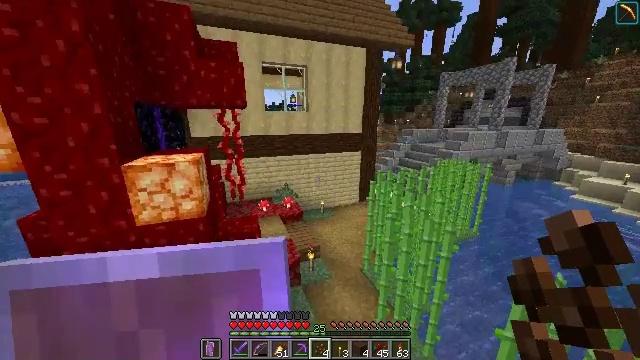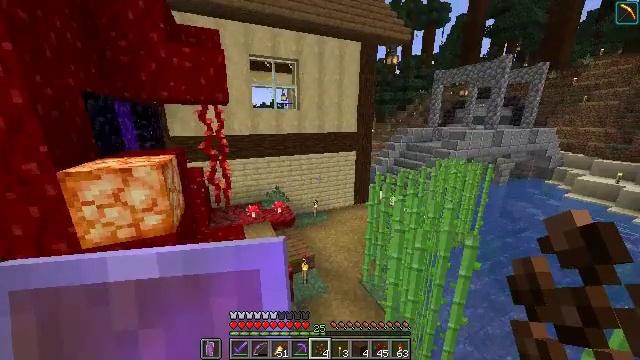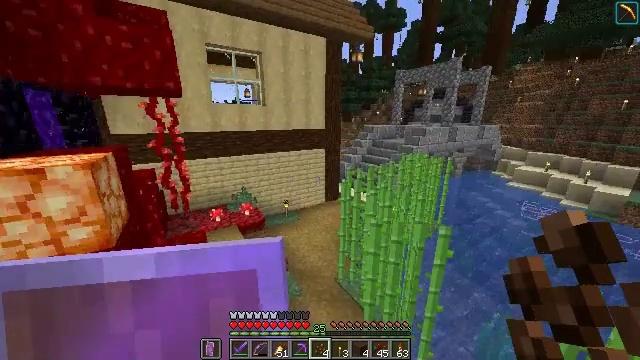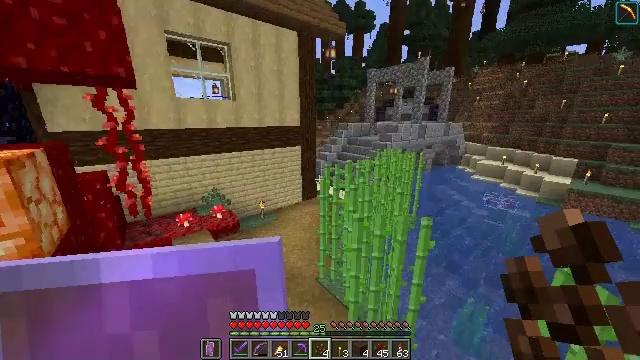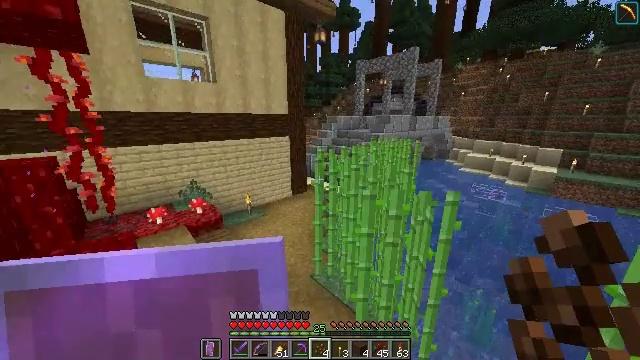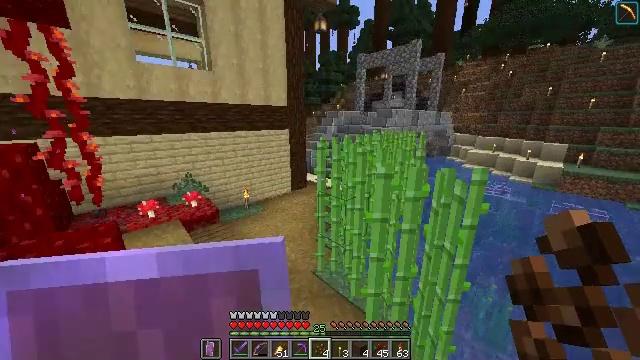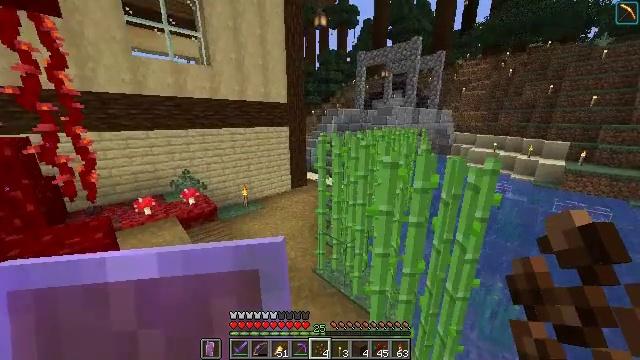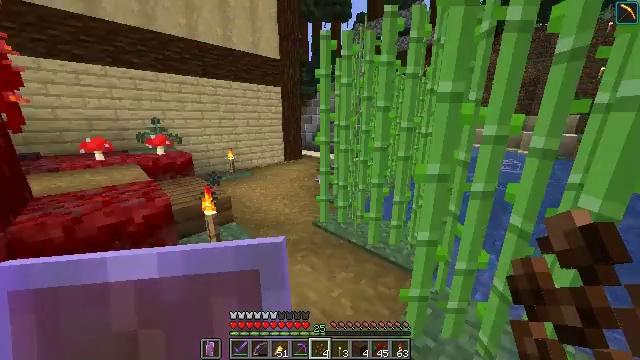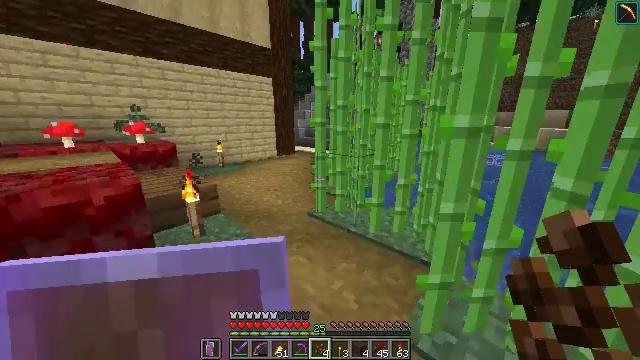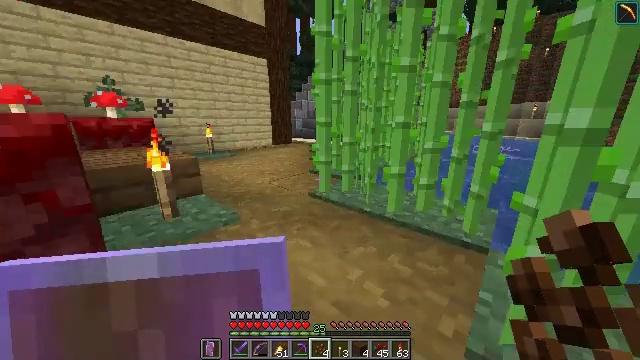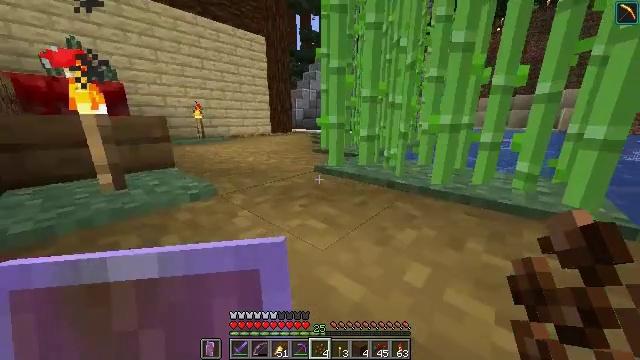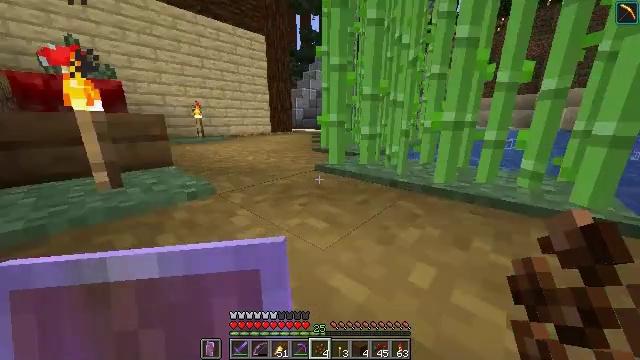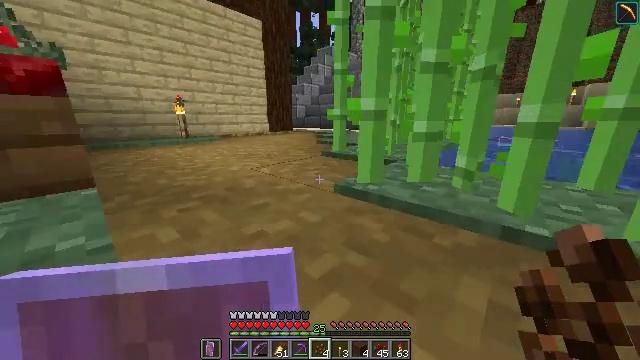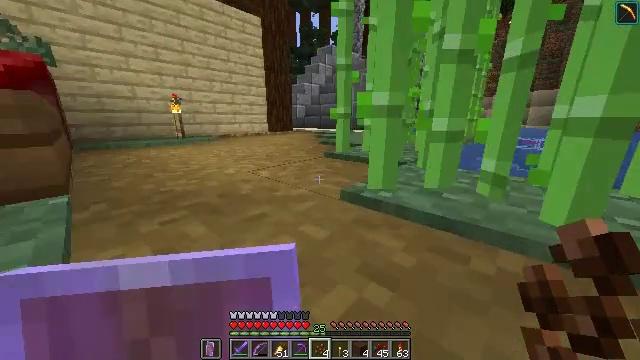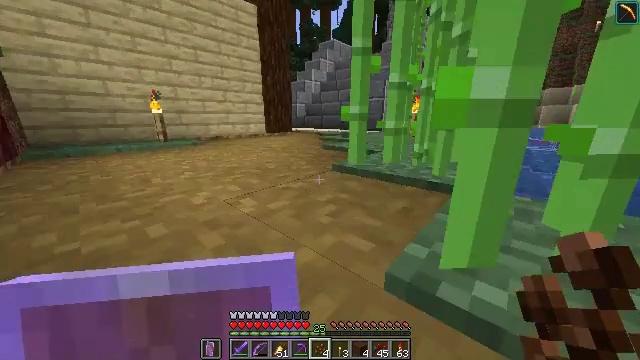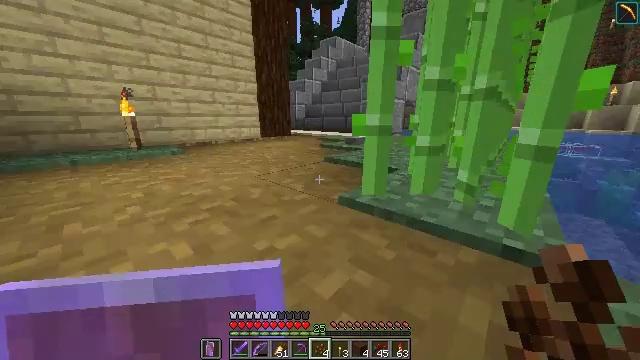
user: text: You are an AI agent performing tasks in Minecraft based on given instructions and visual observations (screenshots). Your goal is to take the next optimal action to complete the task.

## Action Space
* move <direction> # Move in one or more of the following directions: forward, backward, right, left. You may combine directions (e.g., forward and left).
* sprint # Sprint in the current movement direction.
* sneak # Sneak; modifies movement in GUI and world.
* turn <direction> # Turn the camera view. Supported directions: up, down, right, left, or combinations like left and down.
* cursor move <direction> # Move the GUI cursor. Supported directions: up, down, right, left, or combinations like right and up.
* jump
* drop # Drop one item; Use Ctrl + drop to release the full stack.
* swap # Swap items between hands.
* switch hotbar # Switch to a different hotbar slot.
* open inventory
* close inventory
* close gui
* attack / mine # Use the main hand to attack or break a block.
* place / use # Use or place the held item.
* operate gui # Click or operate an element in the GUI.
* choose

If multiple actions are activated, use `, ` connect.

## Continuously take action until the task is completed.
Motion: motion action
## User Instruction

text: Combine cocoa beans in the crafting grid to get brown dye.
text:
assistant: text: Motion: move forward, sprint, turn right
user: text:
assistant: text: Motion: move forward, sprint, turn right
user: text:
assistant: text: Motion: move forward, sprint, turn right
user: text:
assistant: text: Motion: move forward, sprint, turn right
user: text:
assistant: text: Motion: move forward, sprint, jump
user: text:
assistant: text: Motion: move forward, sprint, jump
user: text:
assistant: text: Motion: move forward, sprint, turn right, jump
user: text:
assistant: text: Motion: move forward, sprint, turn right, jump
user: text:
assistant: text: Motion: move forward, sprint, jump
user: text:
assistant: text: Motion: move forward, sprint, jump
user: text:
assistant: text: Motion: move forward, sprint
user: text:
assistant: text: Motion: move forward, sprint
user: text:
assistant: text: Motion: move forward, sprint
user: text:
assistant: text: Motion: move forward, sprint
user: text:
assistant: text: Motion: move forward, sprint
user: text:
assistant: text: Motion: move forward, sprint
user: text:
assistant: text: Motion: move forward, sprint
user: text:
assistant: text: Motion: move forward, sprint
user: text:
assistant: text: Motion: move forward, sprint
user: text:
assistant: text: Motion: move forward, sprint
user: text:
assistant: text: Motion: move forward, sprint
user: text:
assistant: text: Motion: move forward, sprint
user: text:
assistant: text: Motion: move forward, sprint
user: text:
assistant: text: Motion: move forward, sprint, turn left
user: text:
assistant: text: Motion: move forward, sprint, turn left
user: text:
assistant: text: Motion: move forward, sprint, turn left
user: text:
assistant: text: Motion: move forward, sprint, turn left
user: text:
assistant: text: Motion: move forward, sprint
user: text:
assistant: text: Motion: move forward, sprint
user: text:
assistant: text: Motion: move forward, sprint